Question: I am solving a spoj problem <URL>
the problem is
Given are n rectangles, numbered from 1 to n. We place them tightly on the axis OX, from left to right, according to
rectangles' numbers. Each rectangle stays on the axis OX either by its
shorter or by its longer side (see the picture below). Compute the
length of the upper envelop line, i.e. perimeter's length of the obtained
figure minus the length of the left, right and
bottom straight line segments of the picture. Write program to
find the maximum possible length of the upper envelop line.
for example

A configuration, that yields the maximum length of the upper envelop
line, is presented on the picture.
The upper envelop line consists of segments DC, CG, GF, FJ, JI, IM,
ML, LP, and PO.
The total length is 5 + 6 + 3 + 7 + 10 + 13 + 7 + 12 + 5 = 68
input is
> On the first line of the standard input, the value of n is
written. On each of the next n lines, two integers are given -
a_i and b_i - the side lengths of the i_th rectangle. Constraints:
0 < n < 1000; 0 < a_i < b_i < 1000, for each i = 1, 2, ..., n.
SAMPLE INPUT:
'''
5
2 5
3 8
1 10
7 14
2 5
'''
output is
On a line of the standard output, your program should write the
result as a positive integer
SAMPLE OUTPUT
'''
68
'''
I am using a using an approach where I fix rectangles one by one and find the maximum length of upper envelop then use that ans to find the next maximum length of envelop and so on..
my code is ...
'''
#include <algorithm>
#include <bitset>
#include <cassert>
#include <cmath>
#include <cstdio>
#include <cstdlib>
#include <cstring>
#include <ctime>
#include <iostream>
#include <list>
#include <map>
#include <queue>
#include <deque>
#include <set>
#include <sstream>
#include <stack>
#include <stdexcept>
#include <string>
#include <vector>
#include <functional>
#include <numeric>
#include <utility>
#include<string.h>
using namespace std;
typedef double dbl;
typedef float flt;
typedef long long ll;
typedef unsigned long long ull;
typedef pair<int,int> pii;
typedef vector<int> vi;
typedef vector<vi> vvi;
typedef pair<ll,int> pli;
#define eps 1e-9
#define inf <PHONE>
#define infll 1000000000000000000LL
#define abs(x) ((x)<0?-(x):(x))
#define sqr(x) ((x)*(x))
#define pb push_back
#define mp make_pair
#define fi first
#define se second
#define sz(x) ((int)(x).size())
#define FORab(i,a,b) for (int i=(a); i<=(b); ++i)
#define RFORab(i,a,b) for (int i=(a); i>=(b); --i)
#define FOR1(i,n) FORab(i,1,(n))
#define RFOR1(i,n) RFORab(i,(n),1)
#define FOR(i,n) FORab(i,0,(n)-1)
#define RFOR(i,n) RFORab(i,(n)-1,0)
#define allstl(i,x,t) for (t::iterator i = (x).begin(); i!=(x).end(); ++i)
#define rallstl(i,x,t) for (t::reverse_iterator i = (x).rbegin(); i!=(x).rend(); ++i)
#define ms(a,v) memset(a,v,sizeof(a))
#define msn(a,v,n) memset(a,v,n*sizeof(a[0]))
#define mcp(d,s,n) memcpy(d,s,n*sizeof(s[0]))
template<class T> inline void checkmin(T &a,T b){if(b<a) a=b;}
template<class T> inline void checkmax(T &a,T b){if(b>a) a=b;}
int main()
{
int n;
int e1=0,e2=0,e3=0;
freopen("input.txt","r",stdin);
cin>>n;
FOR(i,n)
{
int l,b;
cin>>b>>l;
if(i==0)
{
e1=l;
e2=b;
e3=b;
// cout<<e1<<"
";
continue;
}
int t1=e1+l+max(abs((b-e2)),abs((b-e3)));
int t2=e1+b+max(abs((l-e2)),abs((l-e3)));
if(t1<t2)
{
e1=t2;
e2=l;
e3=e2;
}
else if(t1==t2)
{
e1=t1;
e2=l;
e3=b;
}
else
{
e1=t1;
e2=b;
e3=e2;
}
// cout<<e1<<"
";
}
cout<<e1<<"
";
return 0;
}
'''
But I still get a wrong answer I don't understand why I am getting an wrong answer..
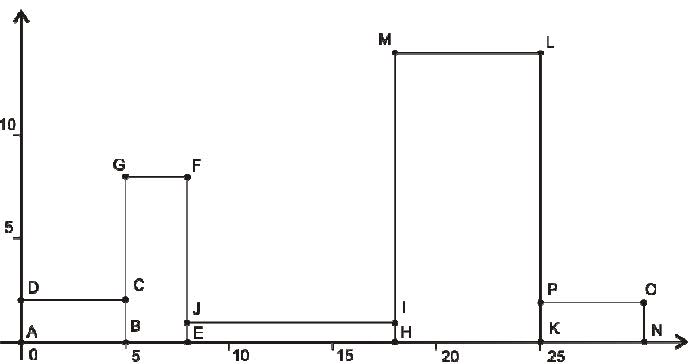
Answer: It is very likely that your get wrong answer because greedy algorithm is not correct(I say very likely just because I don't have a counter example, I'm actually sure that it is not correct).
You can use dynamic programming instead. The state is '(prefix_len, rotated)', where 'prefix_len' is the number of rectangles already processed and 'rotated' is a bool value that indicates whether the last rectangle was rotated or not. The value of each state is the maximum length of perimeter.
The base case is a case with only one rectangle(it is trivial). To compute values for other states, you can just iterate over the rectangles from left to right, put them in rotated and not rotated position and choose the best option: make a transition from the state '(prefix_len - 1, False)' or '(prefix_len - 1, True)', depending on which one gives longer perimeter.
The answer is 'max(f(n, False), f(n, True))'.
This algorithm uses 'O(n)' time and 'O(1)' memory(because you actually need to store only the values for 'prefix_len - 1').